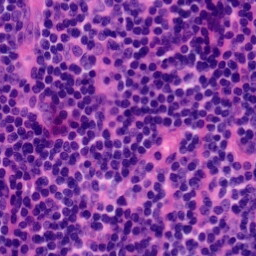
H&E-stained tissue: Tonsil